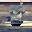
Label: 8